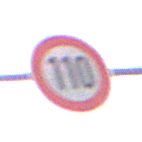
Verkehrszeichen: Geschwindigkeit110
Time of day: MorningAfternoon
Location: Outdoor (Nature)
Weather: PartlyCloudy
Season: NotSpecified
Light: Natural